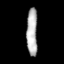
Tissue: lung
Cell type: Epithelial cells
Senescence score: 0.2117
Nuclear area (px): 508
Mean DAPI intensity: 175.941